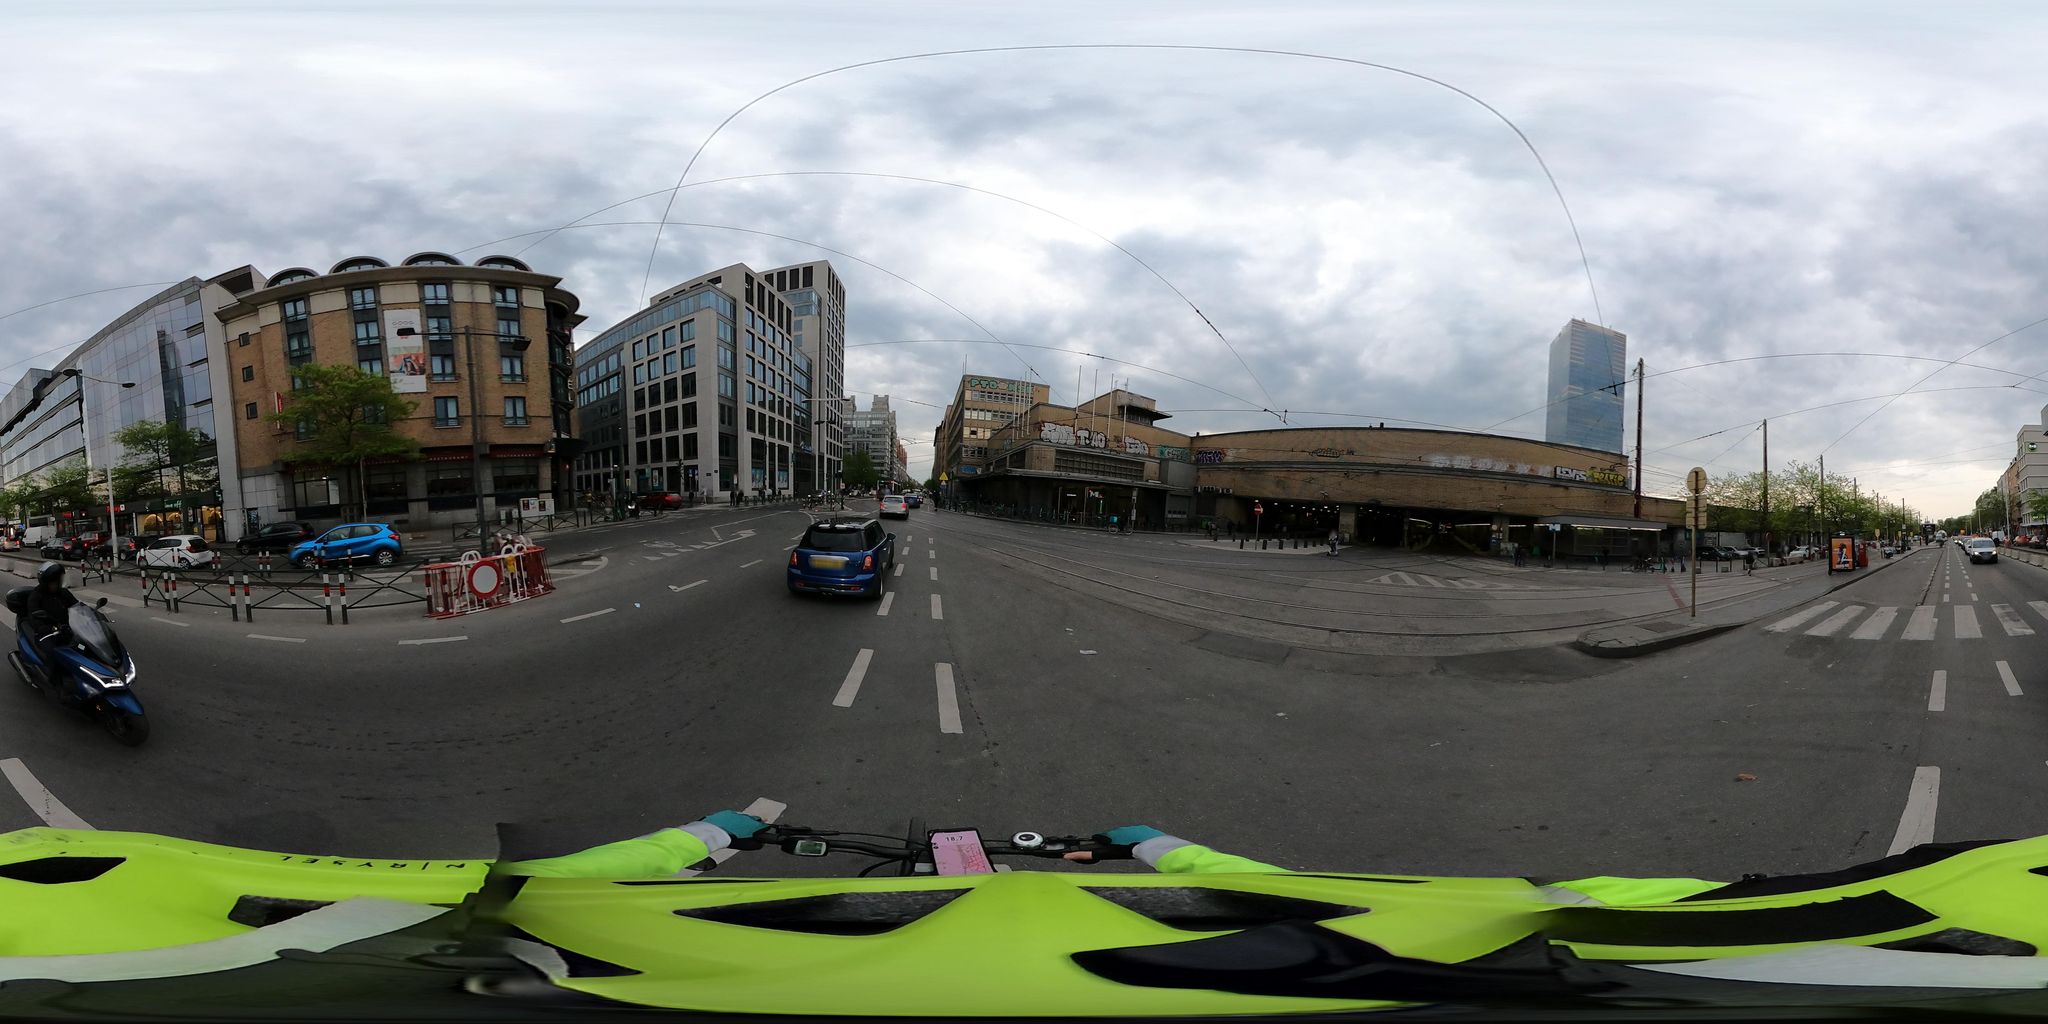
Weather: cloudy
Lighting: day
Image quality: good
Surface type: cycling surface
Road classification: steps, corridor
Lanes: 1
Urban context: urban centre
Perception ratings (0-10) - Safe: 0.41, Lively: 4.38, Beautiful: 1.75, Boring: 0.44, Depressing: 3.45, Wealthy: 1.22